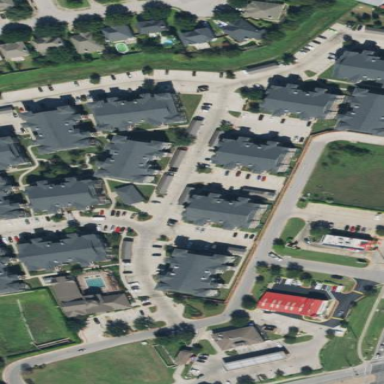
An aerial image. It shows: Residential area with apartments.